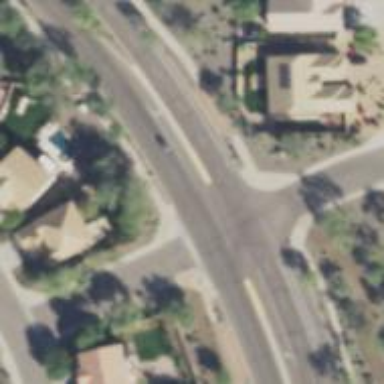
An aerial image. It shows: Smooth asphalt road in residential area.